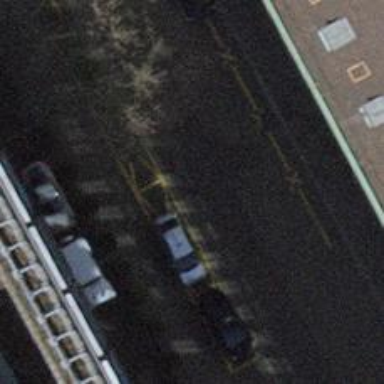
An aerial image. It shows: Taxi stand.